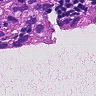
Metastatic tissue present: yes